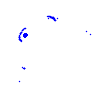
Particle: electron